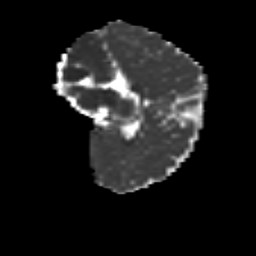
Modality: MD
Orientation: sagittal
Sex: male
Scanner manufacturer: siemens
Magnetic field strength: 3 T
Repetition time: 5 s
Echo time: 0.071 s